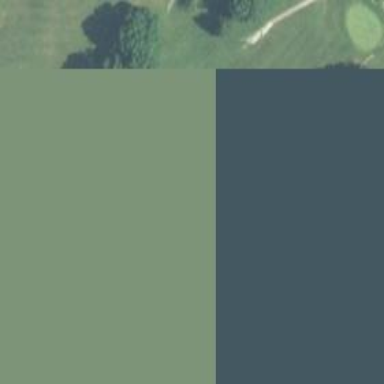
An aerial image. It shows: Golf fairway surrounded by grass.